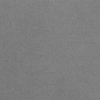
Label: dusty